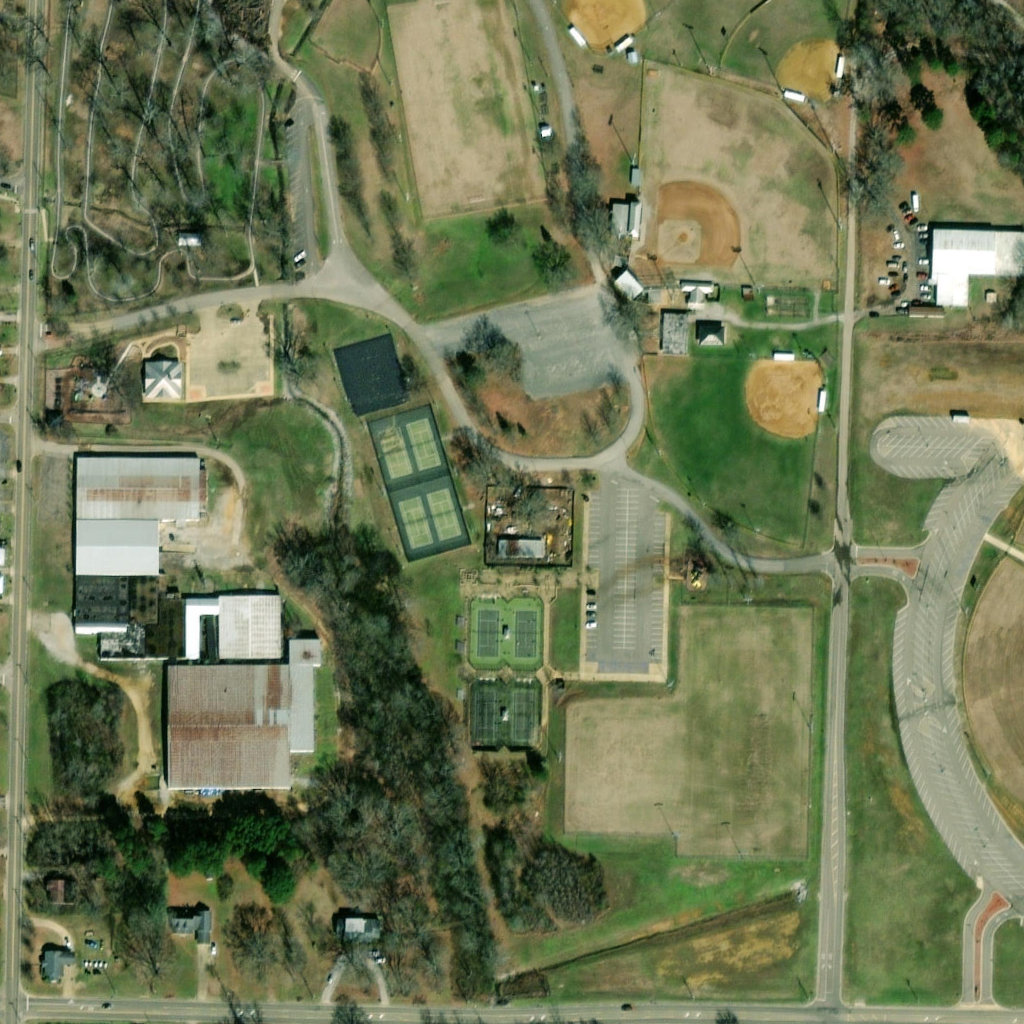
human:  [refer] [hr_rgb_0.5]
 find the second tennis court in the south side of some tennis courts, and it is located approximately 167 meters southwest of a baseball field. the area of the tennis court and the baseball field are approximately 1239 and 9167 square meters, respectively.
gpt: <box>[[46, 58, 53, 65, 0]]</box>

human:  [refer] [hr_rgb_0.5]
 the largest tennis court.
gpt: <box>[[36, 39, 46, 54, 0]]</box>